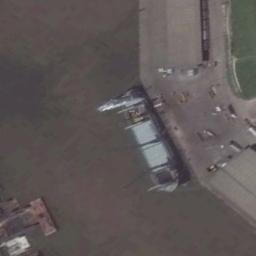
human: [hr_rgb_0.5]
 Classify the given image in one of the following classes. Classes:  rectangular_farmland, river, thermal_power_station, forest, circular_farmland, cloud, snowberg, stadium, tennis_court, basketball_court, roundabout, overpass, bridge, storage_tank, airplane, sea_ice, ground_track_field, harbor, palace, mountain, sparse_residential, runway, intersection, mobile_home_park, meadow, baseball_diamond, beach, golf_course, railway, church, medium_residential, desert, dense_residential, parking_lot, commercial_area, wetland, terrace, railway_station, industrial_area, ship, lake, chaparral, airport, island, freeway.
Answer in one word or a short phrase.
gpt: ship